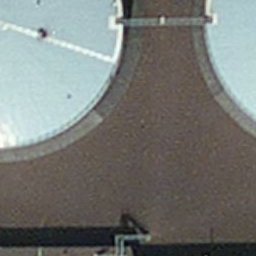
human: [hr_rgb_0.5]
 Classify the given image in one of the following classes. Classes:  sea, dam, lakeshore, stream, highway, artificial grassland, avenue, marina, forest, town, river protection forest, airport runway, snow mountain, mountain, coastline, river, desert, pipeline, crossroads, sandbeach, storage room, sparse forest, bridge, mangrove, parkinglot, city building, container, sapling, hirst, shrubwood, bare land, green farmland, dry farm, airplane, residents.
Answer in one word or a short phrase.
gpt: storage room